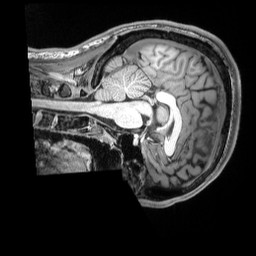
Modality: T1w
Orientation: sagittal
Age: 24
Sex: male
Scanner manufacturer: siemens
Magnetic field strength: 3 T
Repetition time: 2.5 s
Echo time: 0.00343 s